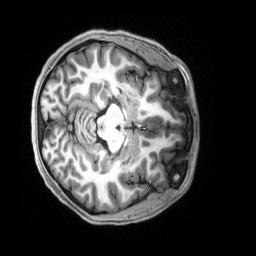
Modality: T1w
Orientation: axial
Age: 21
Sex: female
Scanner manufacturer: siemens
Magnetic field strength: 3 T
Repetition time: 2.5 s
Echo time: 0.00222 s